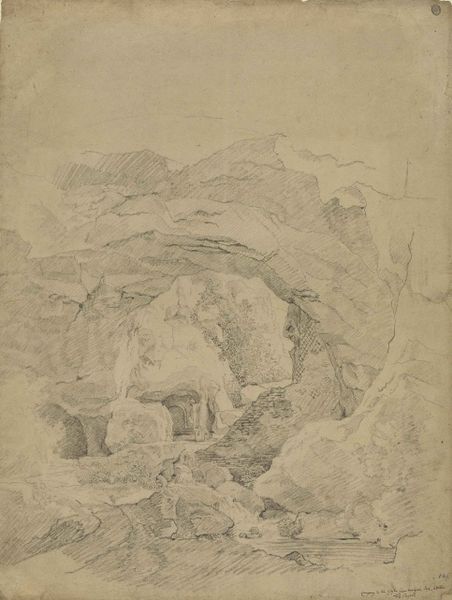
Titel: Der Eingang zur "Grotta di Matermania" auf Capri
Künstler: Carl Ludwig Kaaz
Standort: Karlsruhe
Institution: Staatliche Kunsthalle Karlsruhe
Schlagwörter: baum, berg, blätter, dunkel, felsen, gestein, himmel, schatten, wasser, weiß, wolken, bäume, fluss, landschaft, ocker, see, teich, ufer, braun, bunt, grau, hell, hintergrund, kreide, licht, schwarz, skizze, straße, tür, vordergrund, zeichnung, blick, gras, rot, tiere, weg, wiese, beige, hochformat, alt, blass, stein, steine, bild, signatur, bach, horizont, hügel, natur, spiegelung, brücke, busch, sträucher, boden, decke, personen, blatt, pflanzen, höhle, tal, wald, wasserfall, zart, rund, pfütze, schrift, wellen, papier, ecke, düster, bogen, perspektive, studie, steinig, berge, fels, gebirge, leer, bergkette, grafik, graphik, schattierung, vergilbt, berglandschaft, geröll, linien, massiv, schlucht, steil, türe, sepia, grube, fliessen, stämme, detail, durchgang, fein, hoch, striche, tor, reflexion, oben, eingang, eng, gang, tusche, ruine, offen, durchblick, höhe, torbogen, alpen, kohle, moos, abgrund, druck, schwarzweiss, schraffur, loch, radierung, schrafur, stich, gefahr, text, strich, höhlen, schraffiert, bleistift, entwurf, kohlezeichnung, stift, trüb, öffnung, grab, salat, reise, grotte, bleich, rötlich, dreck, lock, brocken, undeutlich, dürer, geöffnet, durchbruch, felsengrab, graustufen, schraffierung, rötel, druch, auferstehung, tunnel, schwach, leonardo, rhein, blei, handzeichnung, da vinci, katakomben, quelle, hindernis, dürrer, wo ist das bild?, schwazr, felsstein, steinern, steinbogen, felsgrotte, uralt, renesance, hähle, felsbogen, zerknüllt, dunkekl, stirch, bleistift#, schraffur#, bleistieft, berhe, feös, felsbrücke, jkee, nichts zu erkennen, schlechzu sehen, felsentor, eingang grabkammer, rollstein, weggerollt